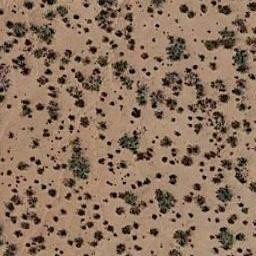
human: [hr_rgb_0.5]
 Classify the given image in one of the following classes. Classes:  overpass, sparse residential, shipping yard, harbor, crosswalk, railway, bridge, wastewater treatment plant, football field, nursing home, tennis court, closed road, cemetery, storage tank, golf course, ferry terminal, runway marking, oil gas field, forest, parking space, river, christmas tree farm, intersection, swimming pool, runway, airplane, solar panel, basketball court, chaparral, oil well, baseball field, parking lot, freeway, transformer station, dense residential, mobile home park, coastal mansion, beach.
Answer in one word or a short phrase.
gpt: chaparral